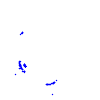
Particle: kaon